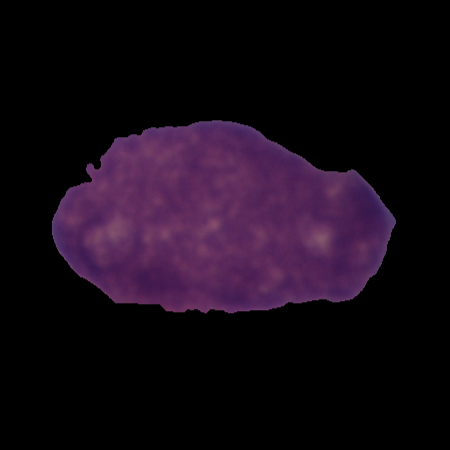
Label: cancer